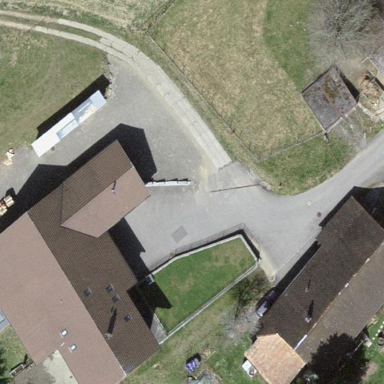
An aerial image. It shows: Farmyard area.